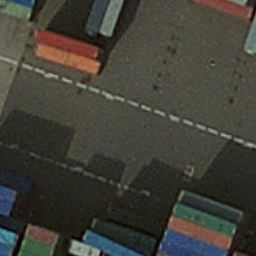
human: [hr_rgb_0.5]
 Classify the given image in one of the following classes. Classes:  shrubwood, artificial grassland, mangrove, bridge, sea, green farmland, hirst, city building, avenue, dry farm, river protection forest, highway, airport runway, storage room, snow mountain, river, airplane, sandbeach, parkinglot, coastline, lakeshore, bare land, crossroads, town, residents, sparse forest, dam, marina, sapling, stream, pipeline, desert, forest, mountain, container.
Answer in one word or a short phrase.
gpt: container